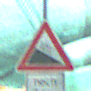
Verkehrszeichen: Gefaelle10
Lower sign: LaengeEinerStrecke4
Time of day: MorningAfternoon
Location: Roofed (Special)
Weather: PartlyCloudy
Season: NotSpecified
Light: Natural